Interaction volume radius: 10 \u00c5
Interaction volume height: 10 \u00c5
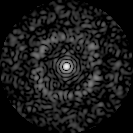
Disorder parameter: 0.8154